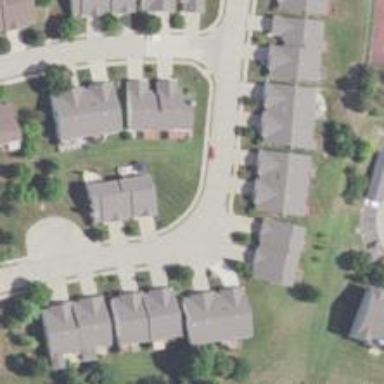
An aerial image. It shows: Residential road with separate sidewalk.